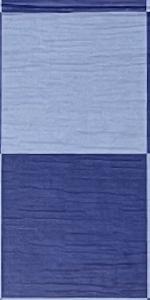
Label: Empty